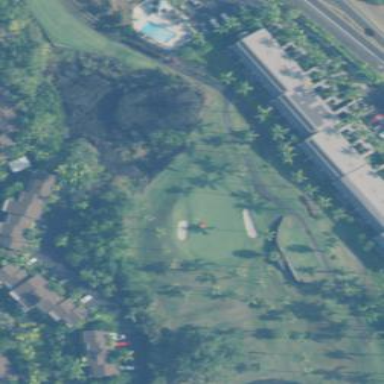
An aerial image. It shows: Rough grassy area used for golf.